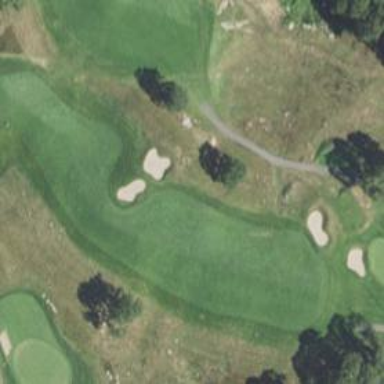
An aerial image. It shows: Grassy area designated as golf fairway.